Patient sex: M
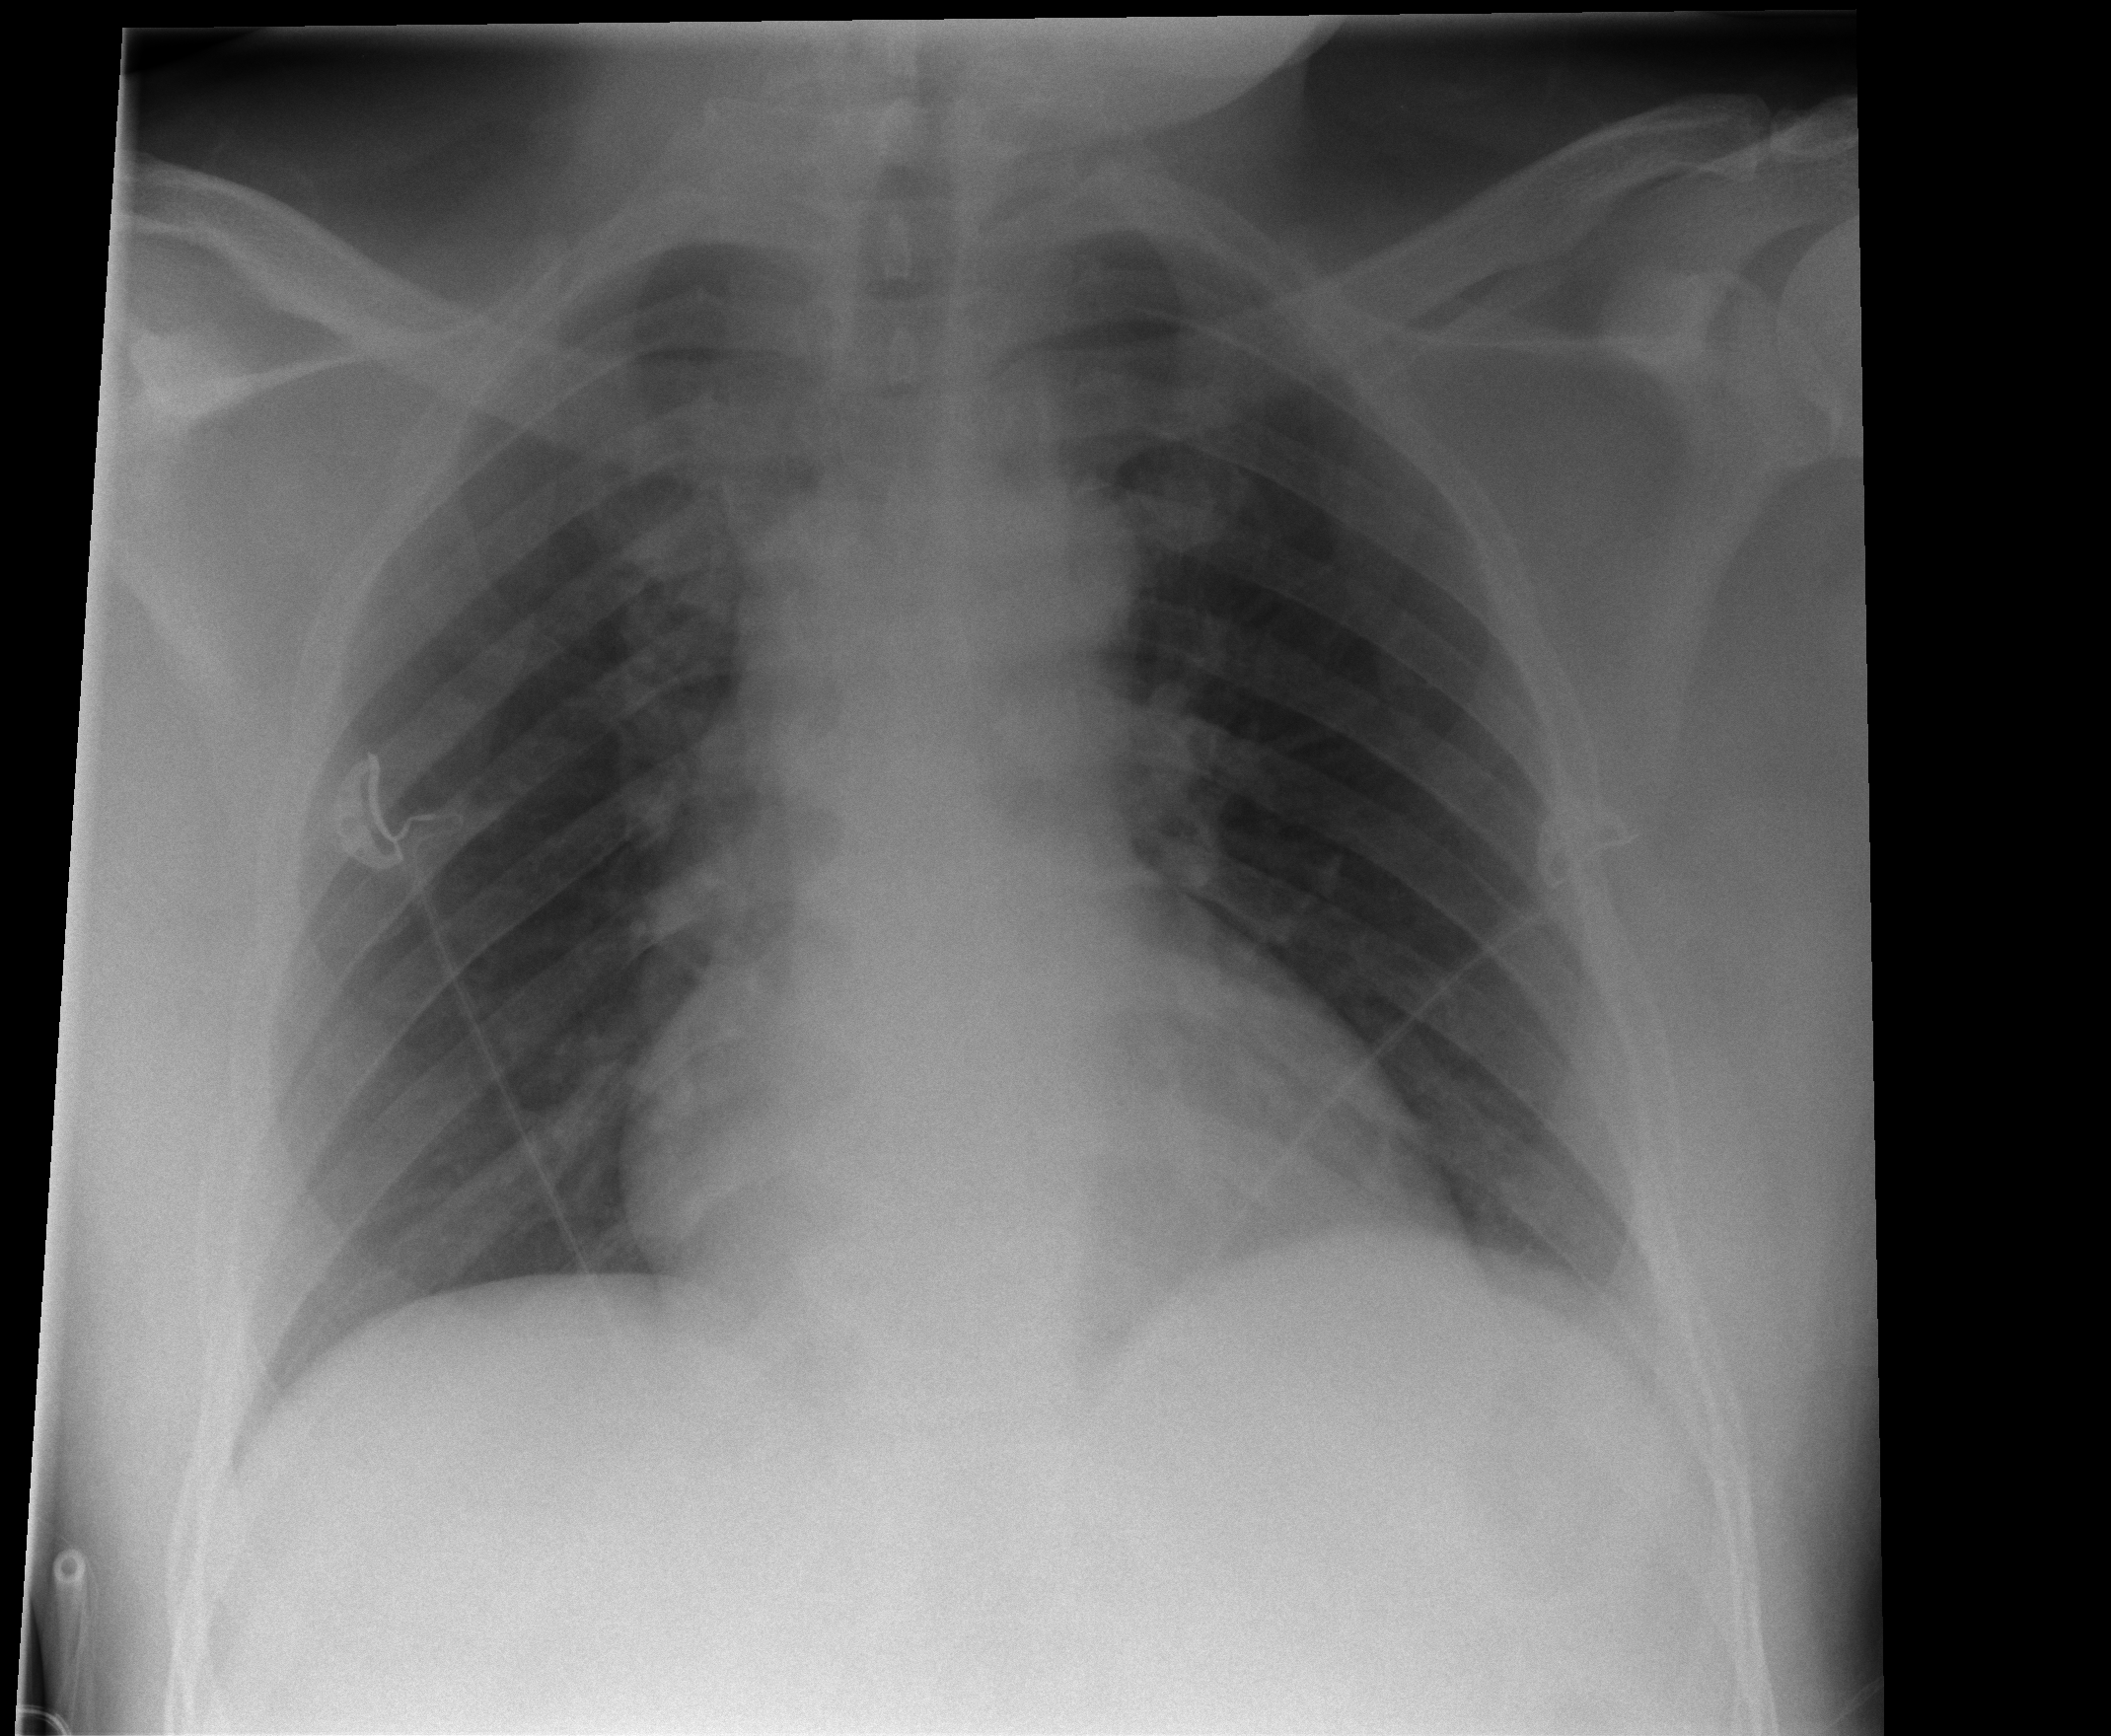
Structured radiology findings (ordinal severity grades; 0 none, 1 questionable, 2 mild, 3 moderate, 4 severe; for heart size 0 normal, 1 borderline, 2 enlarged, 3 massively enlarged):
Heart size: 0
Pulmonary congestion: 0
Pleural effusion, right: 0
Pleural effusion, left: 0
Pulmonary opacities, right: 2
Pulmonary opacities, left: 0
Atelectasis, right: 0
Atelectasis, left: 0